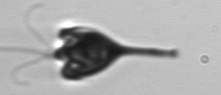
Label: Pyramimonas_longicauda